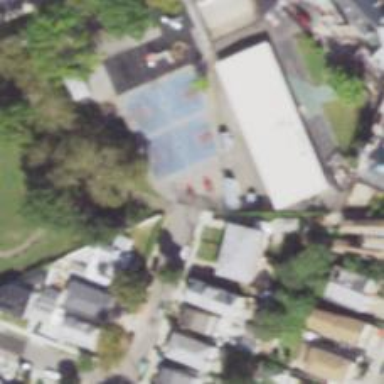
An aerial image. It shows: Basketball court located in leisure land pitch.